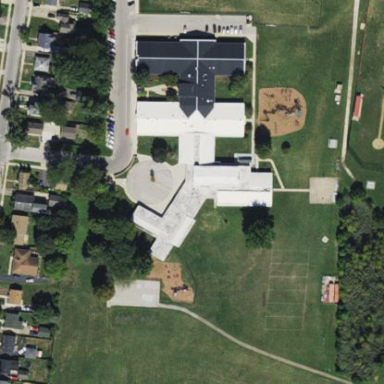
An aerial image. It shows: School building.